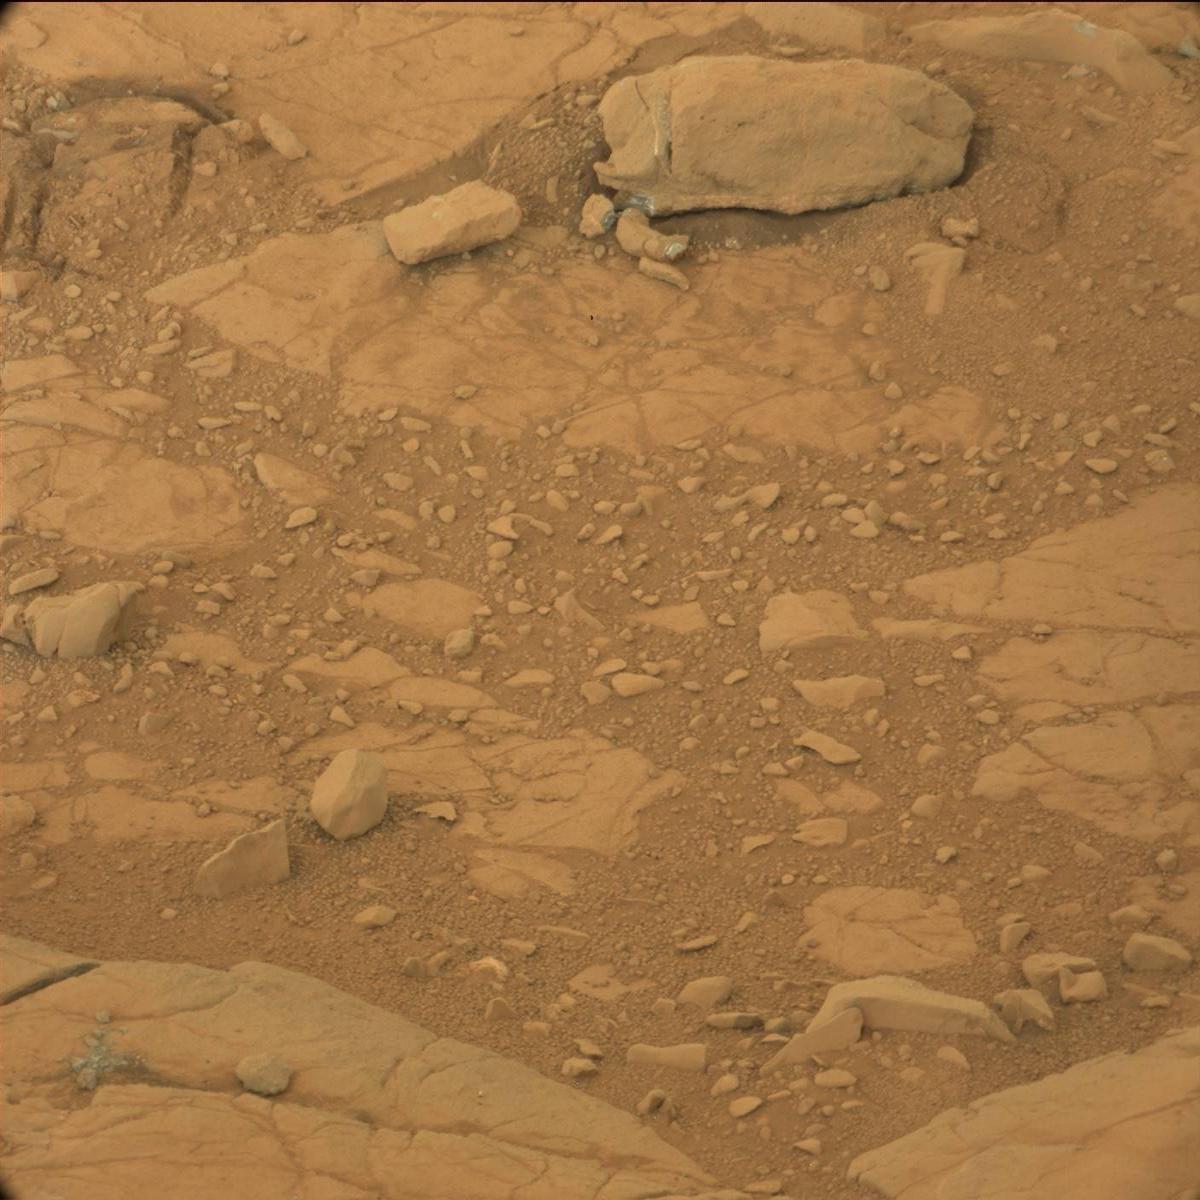
Terrain classes present: Bedrock, Rock, Sand / Soil